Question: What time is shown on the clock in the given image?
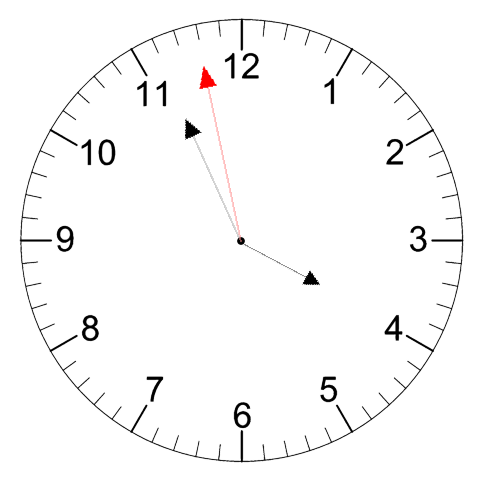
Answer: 03:55:58